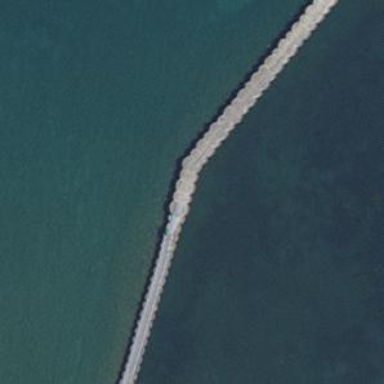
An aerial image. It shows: Breakwater structure.